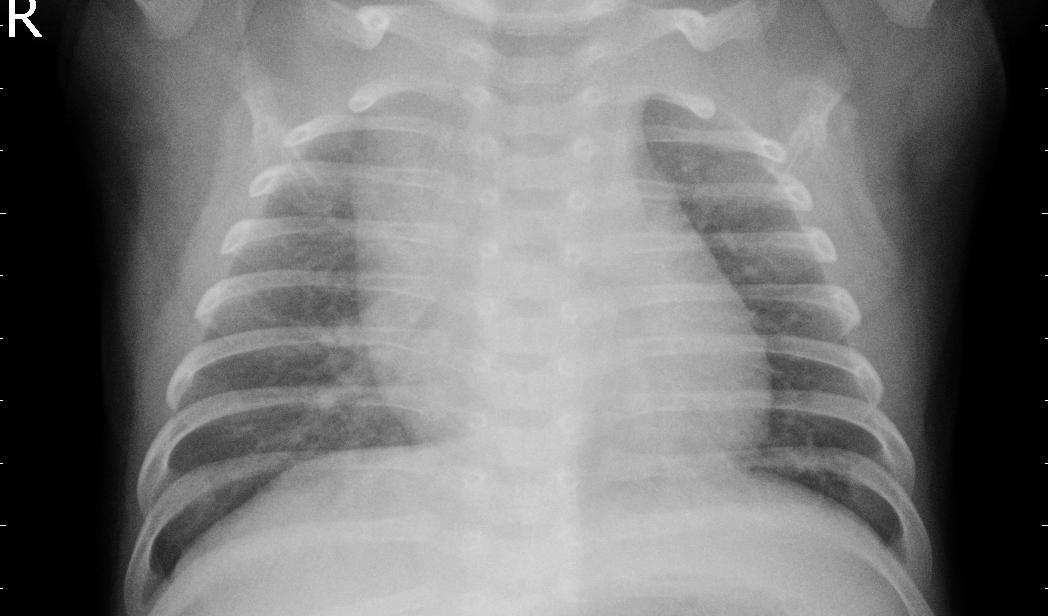
Diagnosis: PNEUMONIA